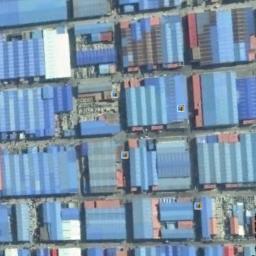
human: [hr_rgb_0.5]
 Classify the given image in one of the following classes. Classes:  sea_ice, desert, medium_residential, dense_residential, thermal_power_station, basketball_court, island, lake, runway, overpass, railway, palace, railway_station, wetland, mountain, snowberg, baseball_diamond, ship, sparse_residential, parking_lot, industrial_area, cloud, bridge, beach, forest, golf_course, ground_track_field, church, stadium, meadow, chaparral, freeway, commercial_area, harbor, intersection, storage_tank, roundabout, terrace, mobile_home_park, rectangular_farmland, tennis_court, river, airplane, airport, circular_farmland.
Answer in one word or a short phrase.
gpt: industrial_area